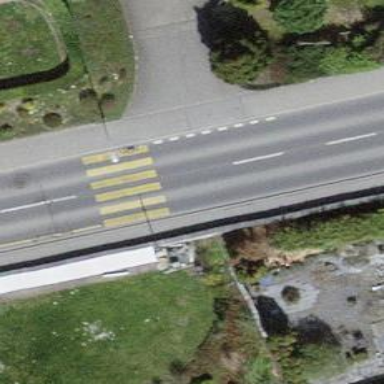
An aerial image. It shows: Pedestrian crossing with zebra markings on footway.